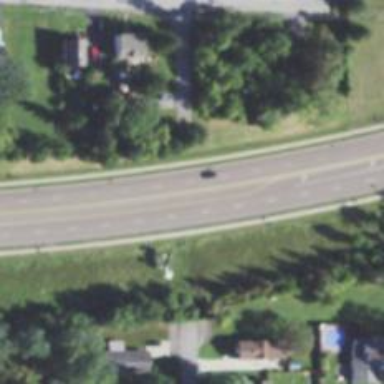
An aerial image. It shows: Trunk highway.